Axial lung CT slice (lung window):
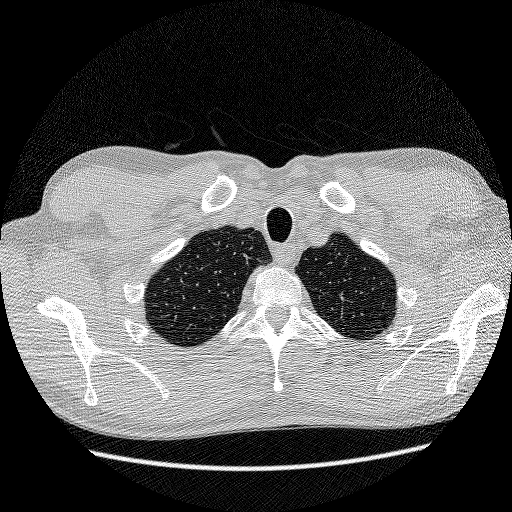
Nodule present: no